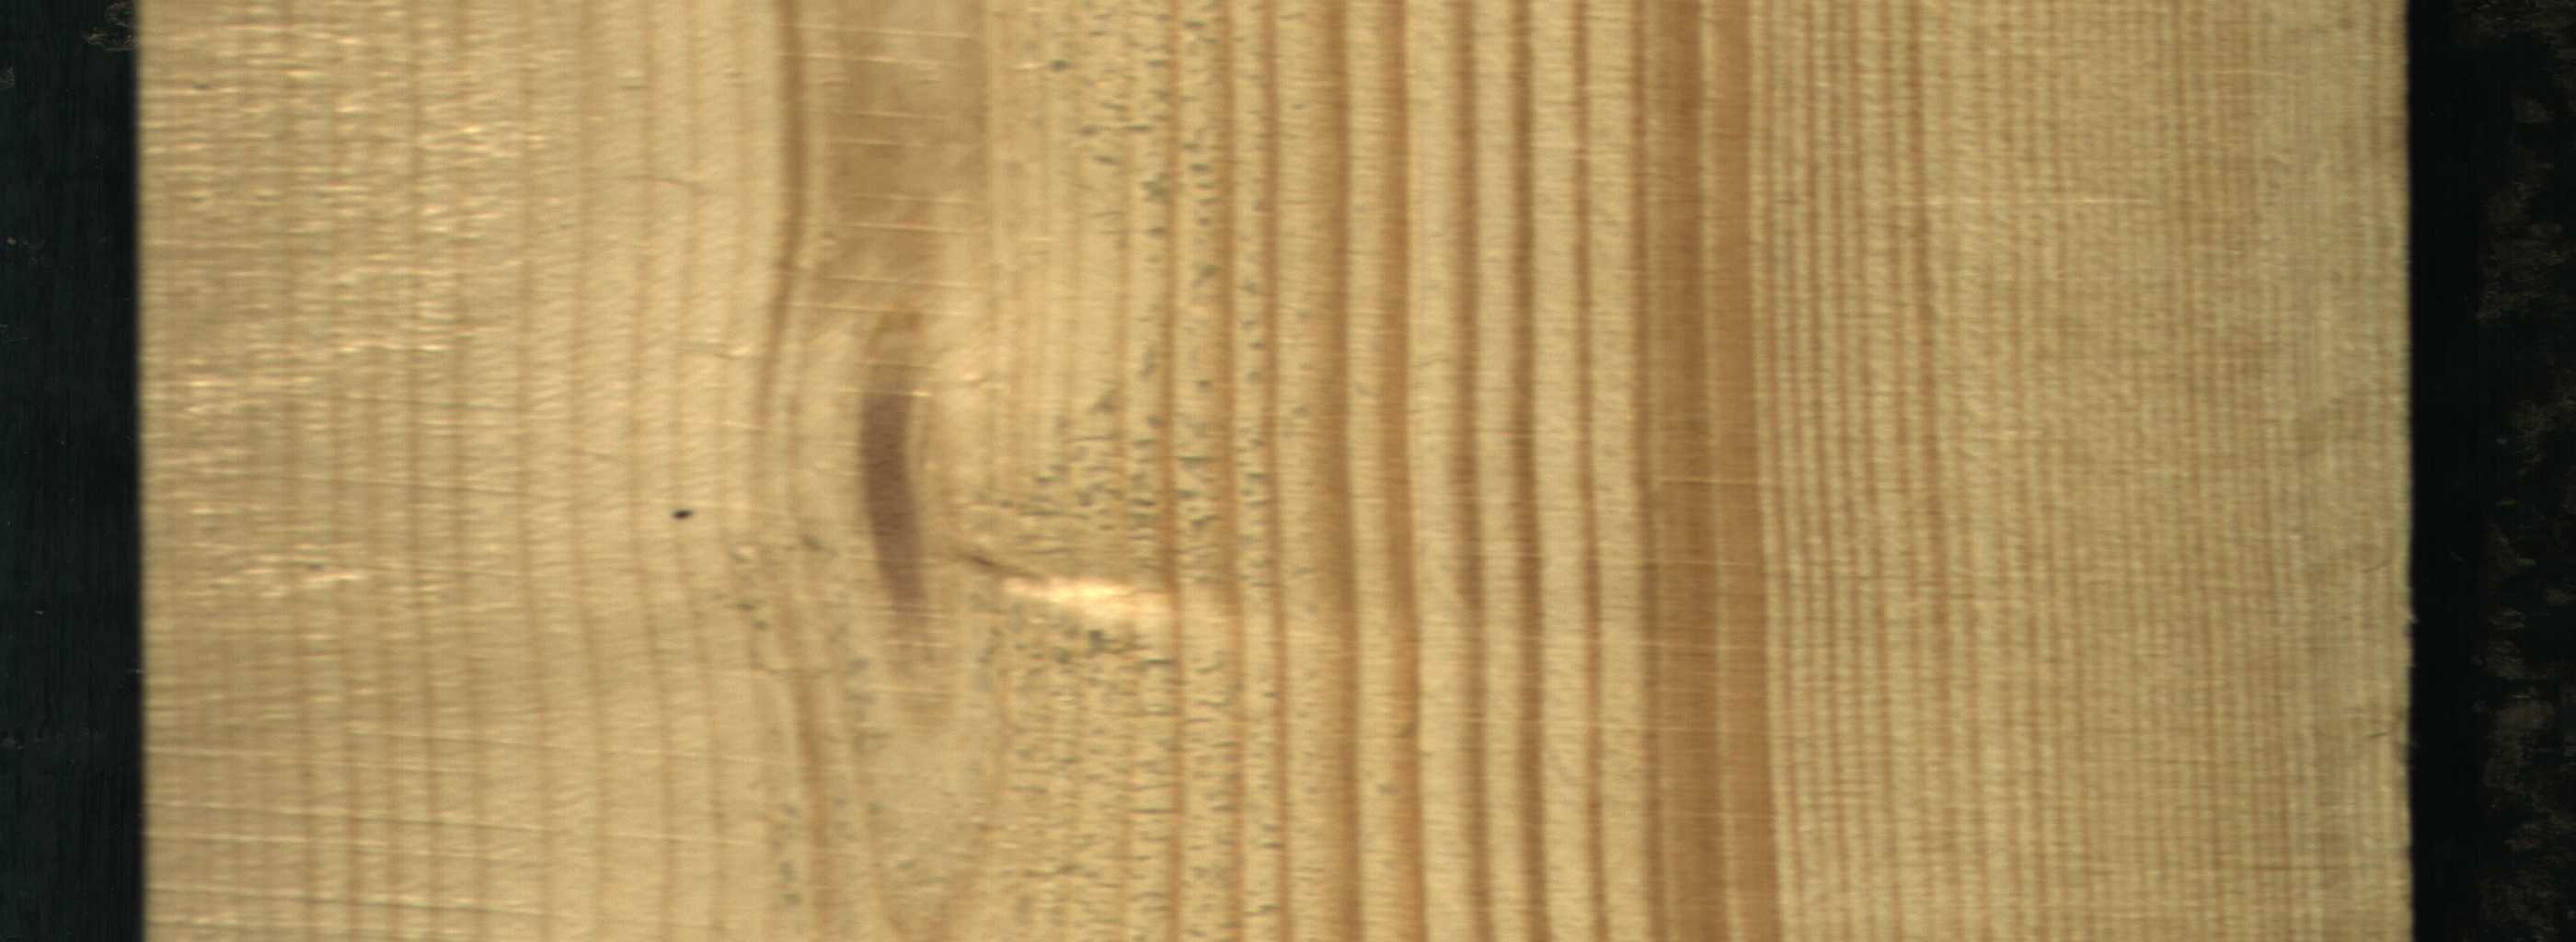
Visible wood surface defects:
Quartzity
Live_Knot